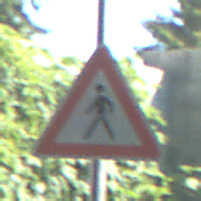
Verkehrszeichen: FussgaengerRechts
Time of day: Midday
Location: Outdoor (Suburban)
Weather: Clear
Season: NotSpecified
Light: Natural